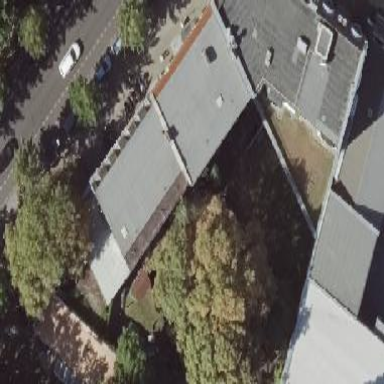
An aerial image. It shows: Apartment building with double saltbox roof shape.